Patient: sex M, age 61
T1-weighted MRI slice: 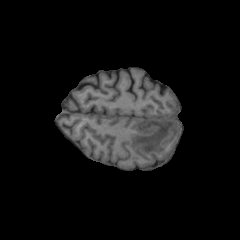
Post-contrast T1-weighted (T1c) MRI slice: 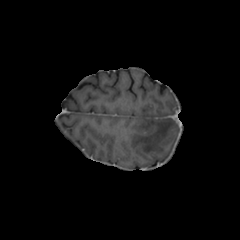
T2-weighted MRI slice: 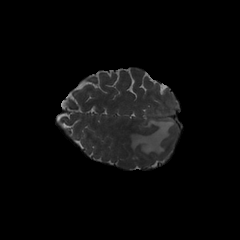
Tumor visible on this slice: yes
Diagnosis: Glioblastoma, IDH-wildtype
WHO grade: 4